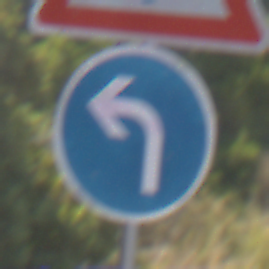
Verkehrszeichen: VorgeschriebeneFahrtrichtungLinks
Zusatzzeichen oben: Lichtzeichenanlage
Umgebung: Outdoor, Nature
Tageszeit: MorningAfternoon
Wetter: Clear
Licht: Natural
Jahreszeit: NotSpecified
Kontrast: HighContrast